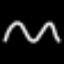
Label: squiggle